Question: In my app I am getting image from URL and showing in an ImageView. I get a circle shape(blue color) image which is in a square(white color) background. I want to show my image just as a circle ..How to remove or hide the extra white color in that image within my app?
Below is the image for reference:
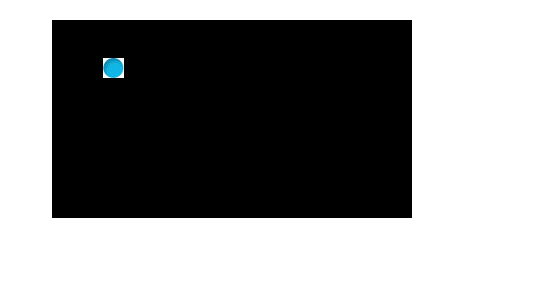
Answer: You should first remove the white part of image in an image editor like Photoshop or Gimp. Making background transparent won't work because white part is not background, It's in image.
Alternatively, You can create a round Imageview if you want your square images to be shown as circular (e.g. profile pictures on Google+). There is a working code snippet here for rounded ImageView <URL>
Alternatively, if you don't want to use this snippet, you can use a library that will make it easy to create rounded ImageViews. see this
<URL>